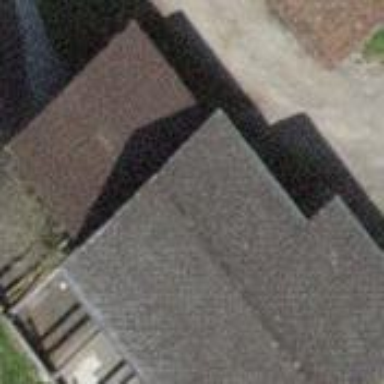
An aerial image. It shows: Stable building.